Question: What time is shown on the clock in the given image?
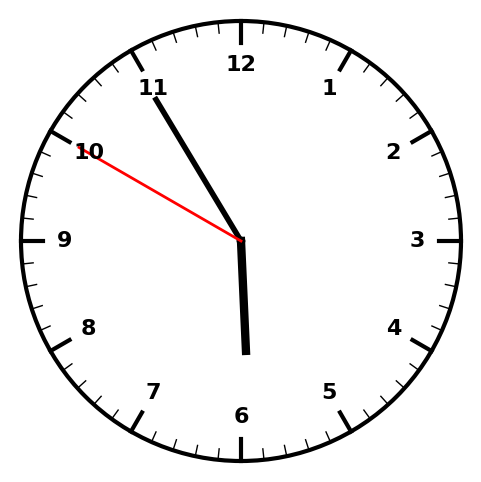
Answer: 05:54:50